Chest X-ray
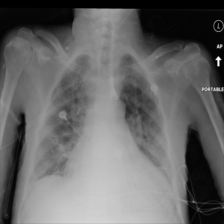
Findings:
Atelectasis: negative
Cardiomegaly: negative
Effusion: negative
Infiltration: positive
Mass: negative
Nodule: negative
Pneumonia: negative
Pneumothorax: negative
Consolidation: negative
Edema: negative
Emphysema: negative
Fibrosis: negative
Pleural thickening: negative
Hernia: negative